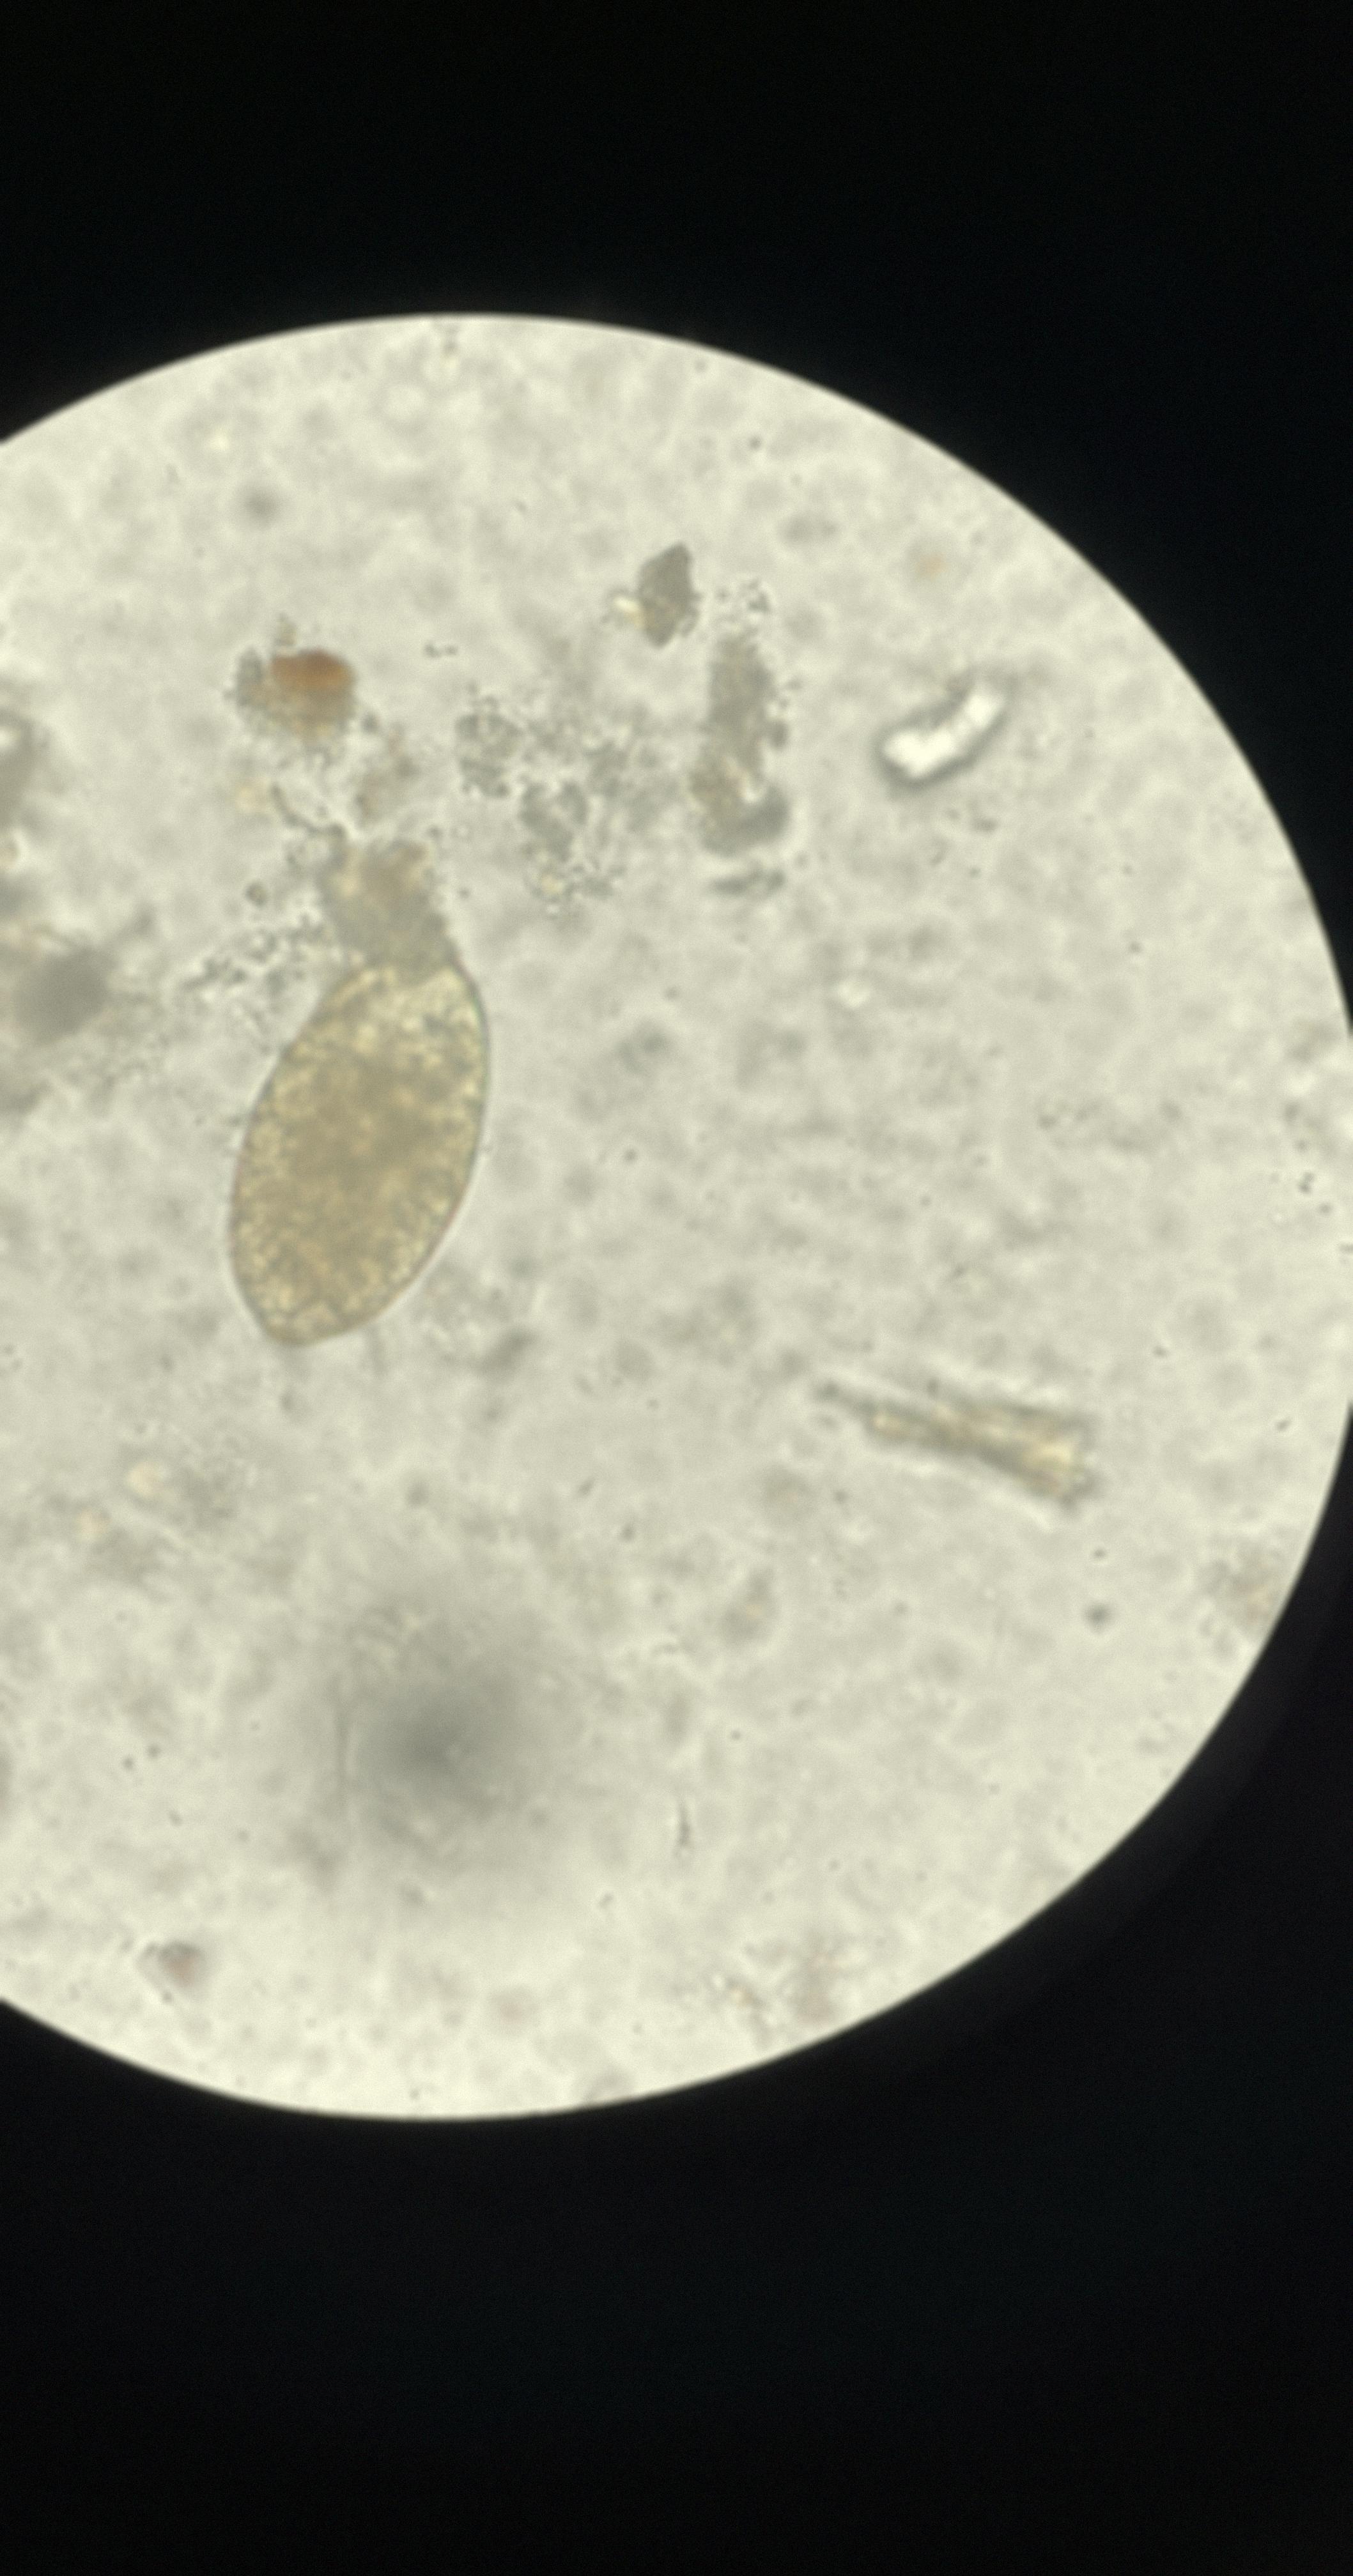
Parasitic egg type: Fasciolopsis buski